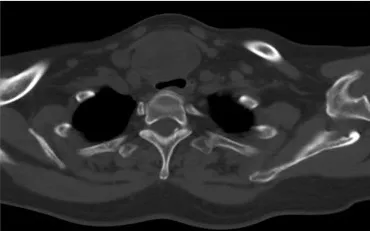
Preoperative CT scan of the patient. (A) Plain CT of the neck (horizontal plane).
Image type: radiology (ct)